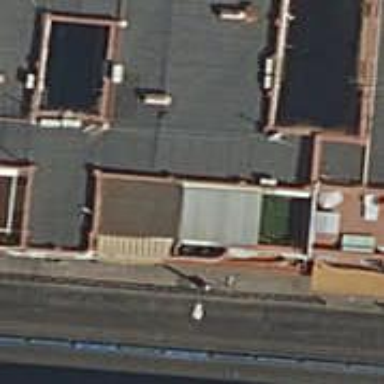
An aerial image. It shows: Greengrocer shop.